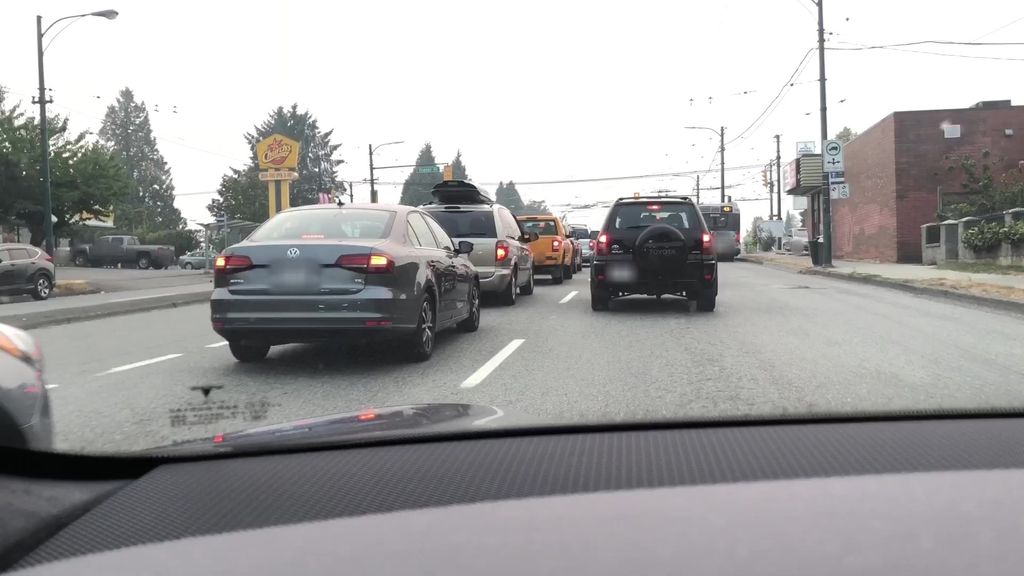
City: vancouver